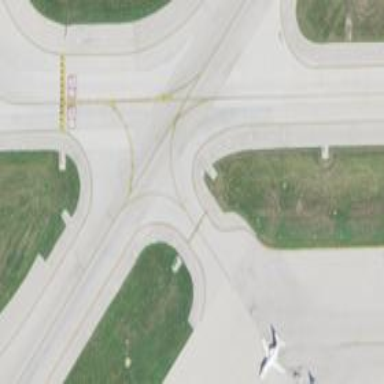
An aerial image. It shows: View of taxiway at the airport.